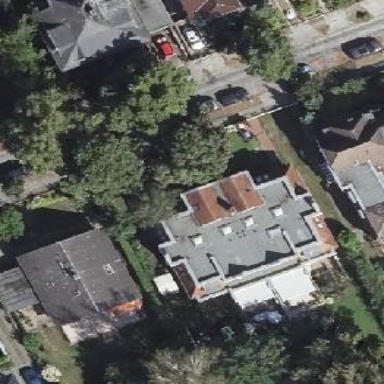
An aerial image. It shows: Semi-detached house.